Field crop: maize
Growth stage: 2
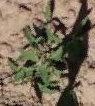
Species: atriplex